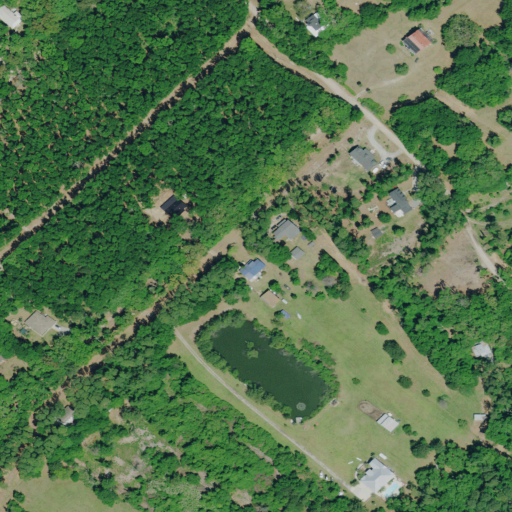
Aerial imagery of cape in South Carolina named Coffin Point containing evergreen forest, open development, grassland, mixed forest, shrub, deciduous forest, low intensity development, and open water